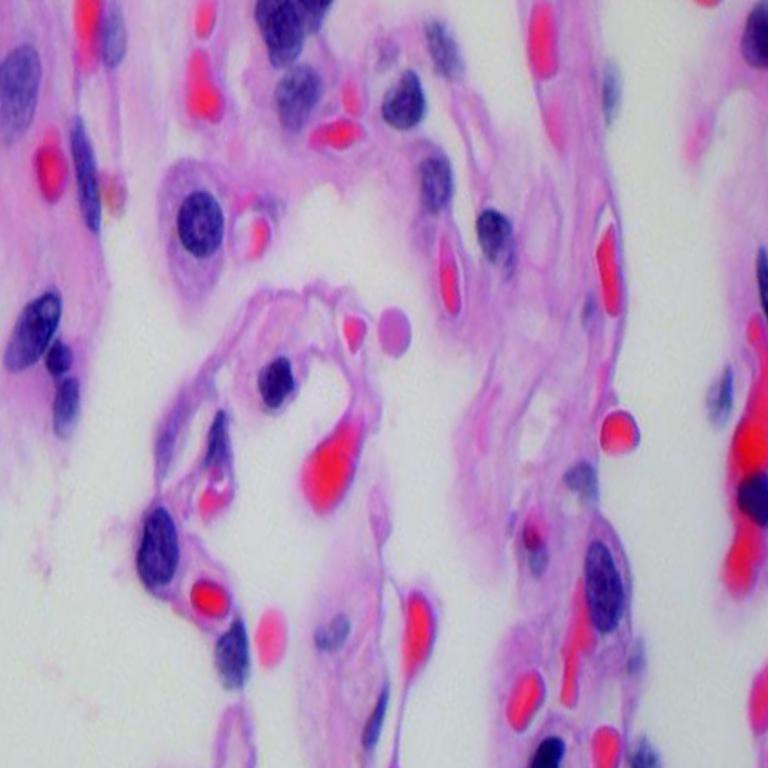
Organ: lung
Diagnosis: benign